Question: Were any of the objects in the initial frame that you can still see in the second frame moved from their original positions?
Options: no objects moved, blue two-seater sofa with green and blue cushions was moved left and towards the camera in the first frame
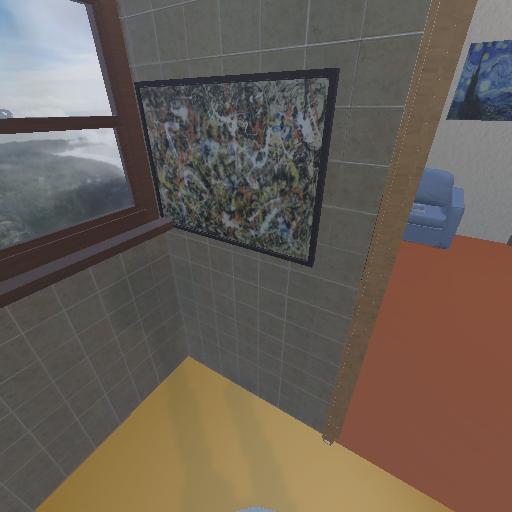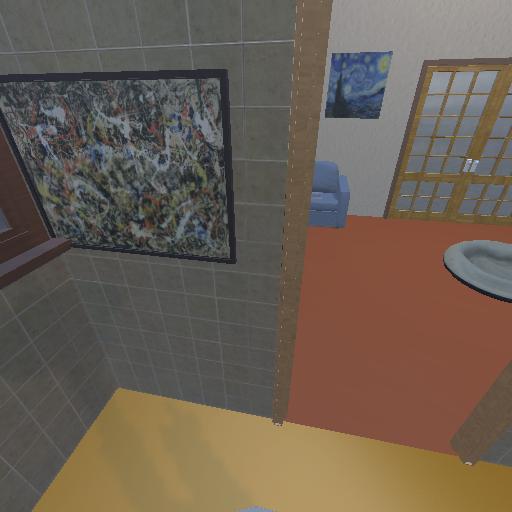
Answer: no objects moved